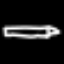
Label: pencil